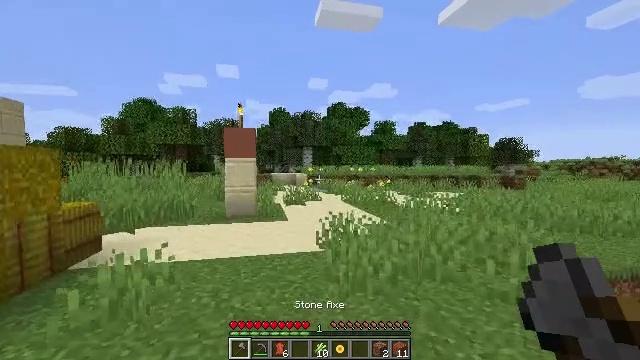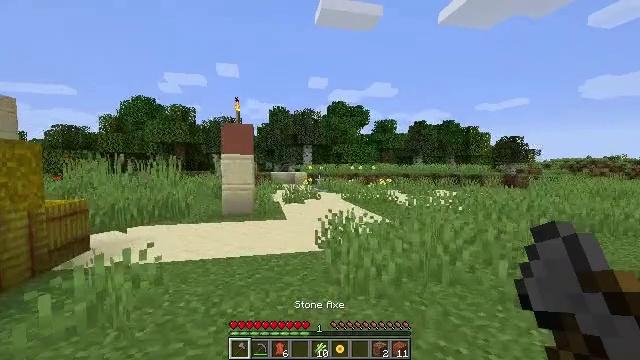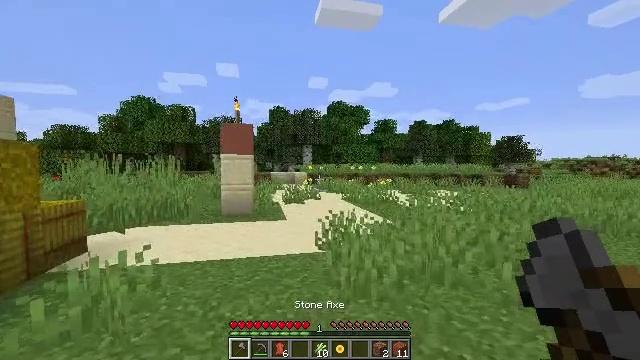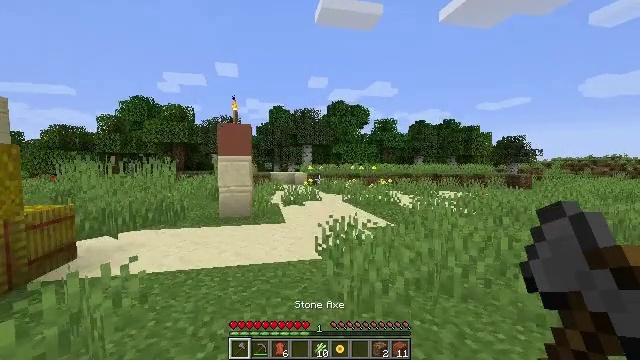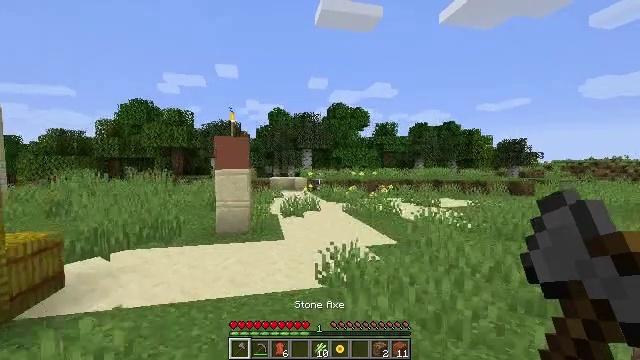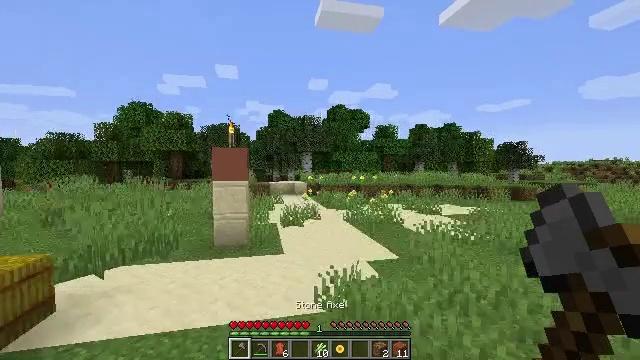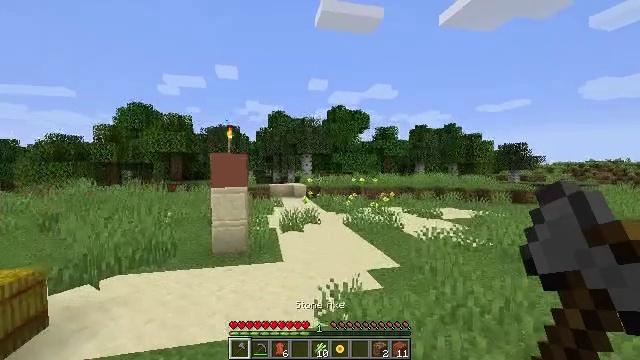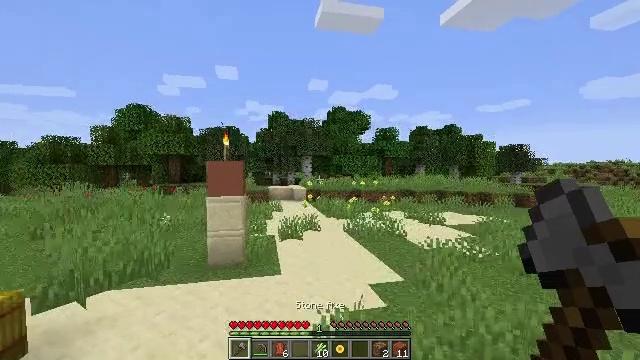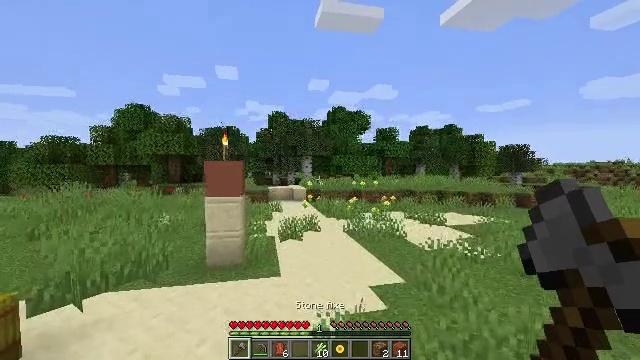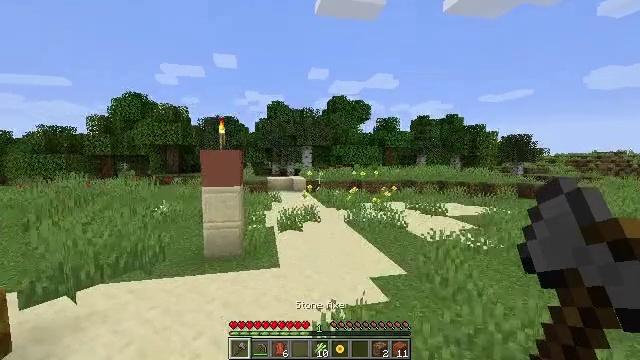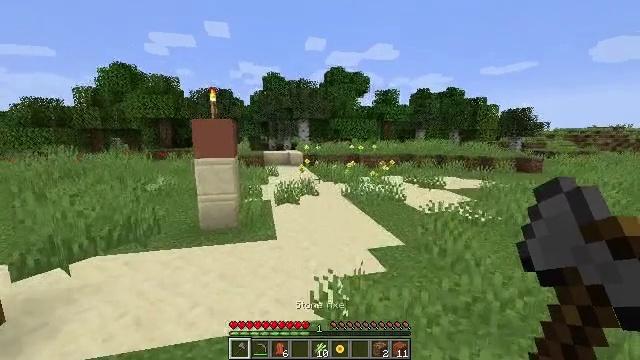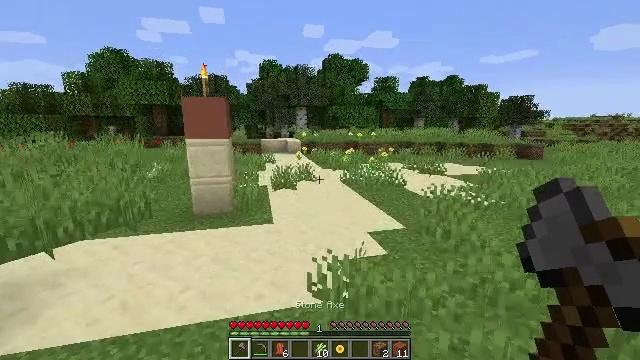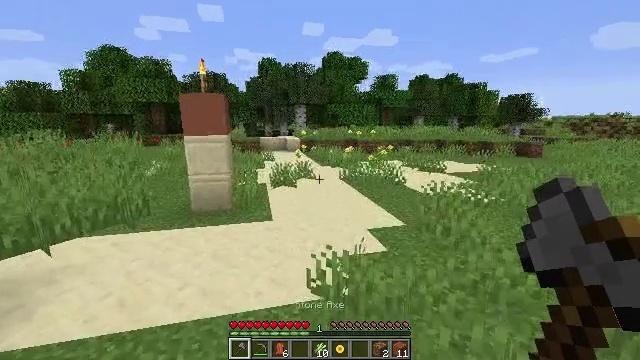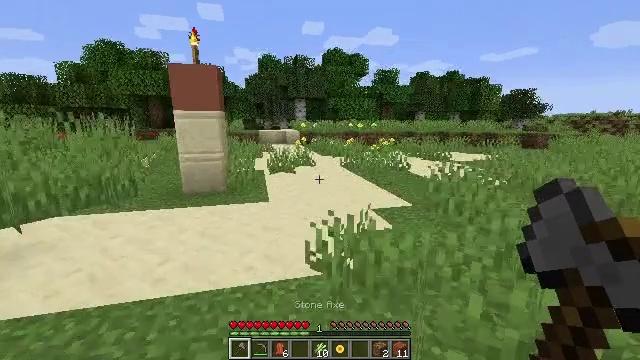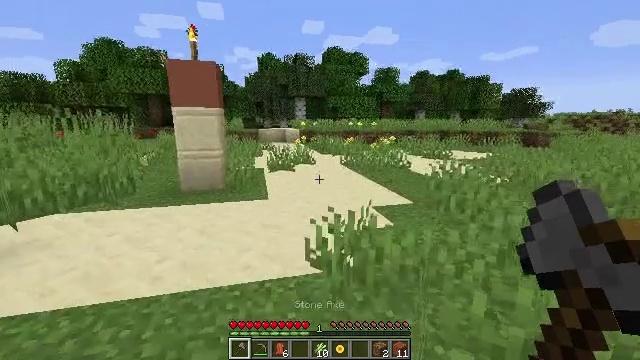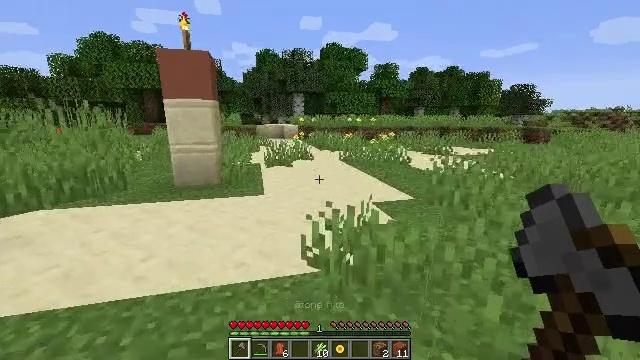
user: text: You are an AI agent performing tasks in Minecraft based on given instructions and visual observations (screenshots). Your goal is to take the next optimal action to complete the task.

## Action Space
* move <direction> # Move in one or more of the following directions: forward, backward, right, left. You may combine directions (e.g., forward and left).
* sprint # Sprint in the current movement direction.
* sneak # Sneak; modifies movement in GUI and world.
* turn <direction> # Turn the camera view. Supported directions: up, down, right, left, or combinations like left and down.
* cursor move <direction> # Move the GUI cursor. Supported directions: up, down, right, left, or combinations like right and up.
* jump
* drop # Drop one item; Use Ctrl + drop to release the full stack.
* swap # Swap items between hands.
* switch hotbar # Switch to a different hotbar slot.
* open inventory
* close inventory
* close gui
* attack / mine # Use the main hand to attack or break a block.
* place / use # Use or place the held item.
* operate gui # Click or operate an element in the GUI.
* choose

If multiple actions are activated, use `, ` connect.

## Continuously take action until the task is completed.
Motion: motion action
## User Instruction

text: Mine the birch log from the tree.
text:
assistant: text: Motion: move forward, jump
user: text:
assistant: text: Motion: move forward, jump
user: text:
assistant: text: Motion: move forward, jump
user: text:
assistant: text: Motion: move forward, jump
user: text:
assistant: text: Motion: move forward, jump
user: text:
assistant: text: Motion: move forward, jump
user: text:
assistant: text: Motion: move forward, jump
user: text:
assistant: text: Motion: move forward, jump
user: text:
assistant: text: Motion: move forward, turn down, jump
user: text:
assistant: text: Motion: move forward, turn down, jump
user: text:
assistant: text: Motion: move forward, turn down
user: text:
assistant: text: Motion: move forward
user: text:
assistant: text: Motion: move forward
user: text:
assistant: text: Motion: move forward
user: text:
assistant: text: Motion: move forward
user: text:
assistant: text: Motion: move forward, turn down
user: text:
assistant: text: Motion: move forward
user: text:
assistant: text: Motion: move forward
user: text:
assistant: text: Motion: move forward
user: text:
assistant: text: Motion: move forward
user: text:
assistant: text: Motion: move forward
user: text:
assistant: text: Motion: move forward
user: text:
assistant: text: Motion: move forward
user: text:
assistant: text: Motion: move forward
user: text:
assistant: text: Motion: move forward
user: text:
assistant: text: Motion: move forward
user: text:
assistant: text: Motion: move forward
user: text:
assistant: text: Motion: move forward
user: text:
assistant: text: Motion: move forward
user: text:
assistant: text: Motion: move forward